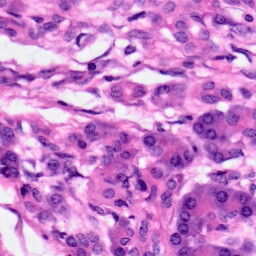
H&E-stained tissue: Pancreatic